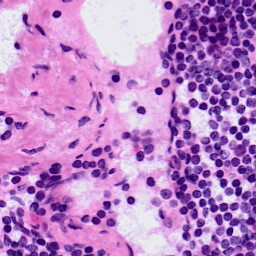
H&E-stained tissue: LymphNode